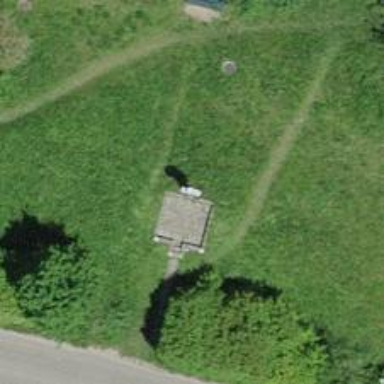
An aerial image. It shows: Wayside cross with historic significance.